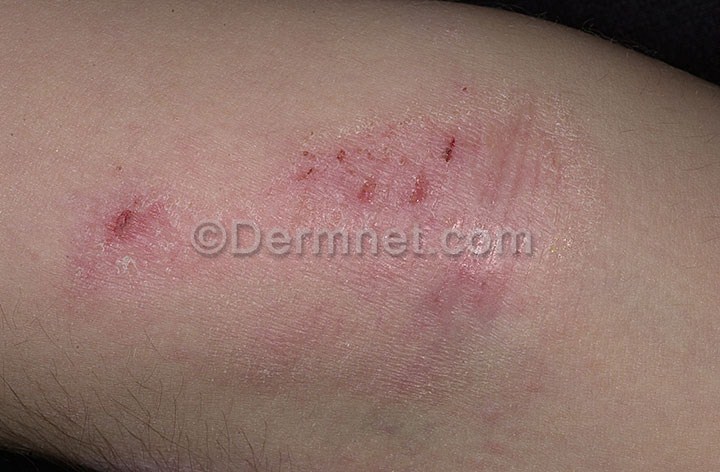
Disease: Atopic Dermatitis Photos